Field crop: tomato
Growth stage: 1
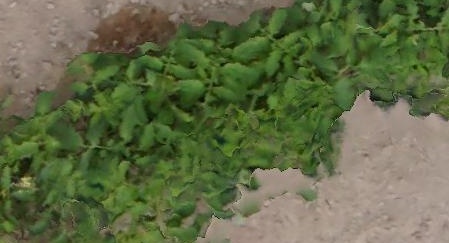
Species: tomato